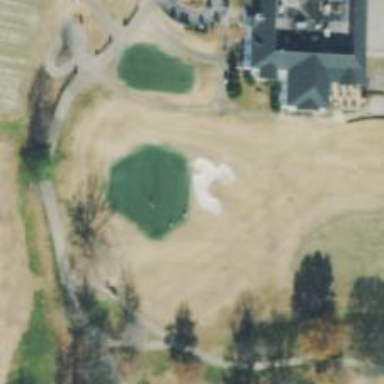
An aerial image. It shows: Golf hole.